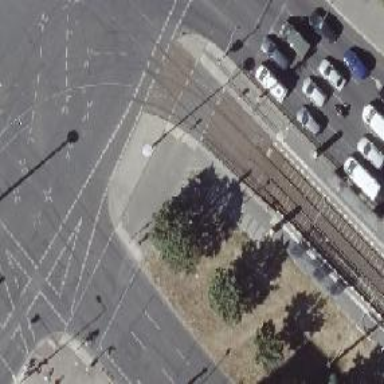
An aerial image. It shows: Footway located on traffic island.